Aerial crown-view tile of a tropical tree (Barro Colorado Island, Panama), acquired 20241014:
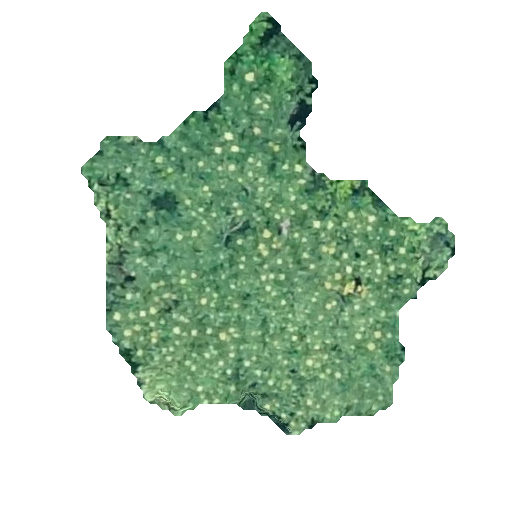
Species: Zanthoxylum ekmanii
GBIF accepted scientific name: Zanthoxylum ekmanii
Crown area: 135.992 m²